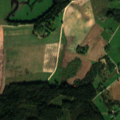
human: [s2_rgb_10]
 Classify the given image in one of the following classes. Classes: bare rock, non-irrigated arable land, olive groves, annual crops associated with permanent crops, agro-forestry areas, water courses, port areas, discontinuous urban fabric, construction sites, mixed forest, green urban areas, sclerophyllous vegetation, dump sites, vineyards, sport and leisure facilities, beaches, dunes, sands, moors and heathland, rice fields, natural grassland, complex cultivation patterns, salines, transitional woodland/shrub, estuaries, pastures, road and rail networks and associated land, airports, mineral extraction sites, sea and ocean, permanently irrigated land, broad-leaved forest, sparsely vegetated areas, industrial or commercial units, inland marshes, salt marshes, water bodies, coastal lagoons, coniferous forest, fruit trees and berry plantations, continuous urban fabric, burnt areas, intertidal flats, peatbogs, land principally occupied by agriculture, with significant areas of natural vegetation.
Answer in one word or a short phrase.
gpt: non-irrigated arable land, pastures, complex cultivation patterns, land principally occupied by agriculture, with significant areas of natural vegetation, coniferous forest